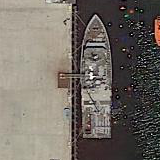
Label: civil